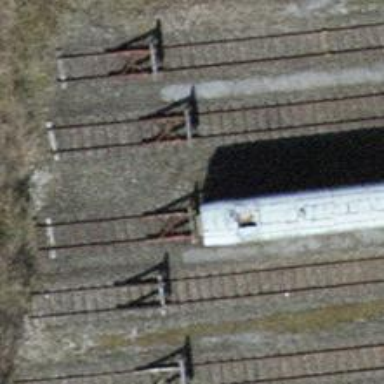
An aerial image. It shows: Railway buffer stop.